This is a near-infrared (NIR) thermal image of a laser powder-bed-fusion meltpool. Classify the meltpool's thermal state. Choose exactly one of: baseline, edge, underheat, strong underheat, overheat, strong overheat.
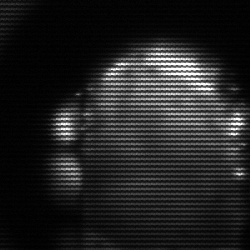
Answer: baseline